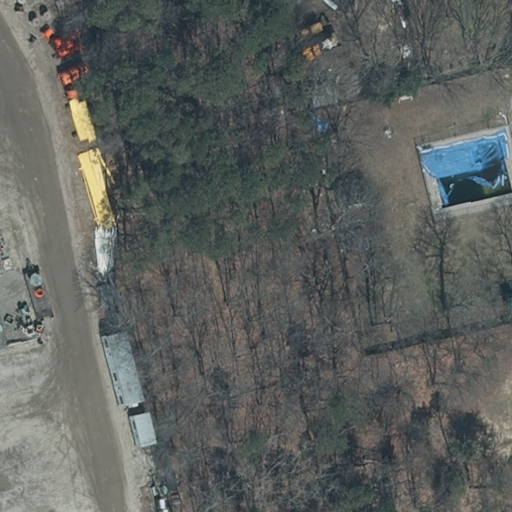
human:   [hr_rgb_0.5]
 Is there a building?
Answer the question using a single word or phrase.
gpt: yes

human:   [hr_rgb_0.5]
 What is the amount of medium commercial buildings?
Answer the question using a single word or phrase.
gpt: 0

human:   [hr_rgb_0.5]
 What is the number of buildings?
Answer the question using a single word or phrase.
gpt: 1

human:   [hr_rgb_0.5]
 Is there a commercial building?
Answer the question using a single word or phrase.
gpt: no

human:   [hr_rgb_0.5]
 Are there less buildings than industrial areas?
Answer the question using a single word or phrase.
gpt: no

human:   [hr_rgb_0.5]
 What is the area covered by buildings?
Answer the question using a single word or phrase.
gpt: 31m2

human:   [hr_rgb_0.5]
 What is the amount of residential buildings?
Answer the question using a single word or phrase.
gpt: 0

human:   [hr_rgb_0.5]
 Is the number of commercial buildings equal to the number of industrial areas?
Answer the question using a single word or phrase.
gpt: no

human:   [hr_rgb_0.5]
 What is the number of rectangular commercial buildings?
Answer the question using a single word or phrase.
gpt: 0

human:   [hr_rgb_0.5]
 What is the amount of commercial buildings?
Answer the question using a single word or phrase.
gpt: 0

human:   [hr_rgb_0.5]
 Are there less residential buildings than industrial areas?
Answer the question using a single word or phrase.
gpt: yes

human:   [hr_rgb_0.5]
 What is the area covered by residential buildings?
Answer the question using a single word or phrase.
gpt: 0m2

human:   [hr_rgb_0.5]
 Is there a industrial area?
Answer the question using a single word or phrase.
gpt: yes

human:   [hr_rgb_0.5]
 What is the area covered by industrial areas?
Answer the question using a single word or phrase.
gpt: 10435m2

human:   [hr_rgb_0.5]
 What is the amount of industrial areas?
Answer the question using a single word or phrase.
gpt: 1

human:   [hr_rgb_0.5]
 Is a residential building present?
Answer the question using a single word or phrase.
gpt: no

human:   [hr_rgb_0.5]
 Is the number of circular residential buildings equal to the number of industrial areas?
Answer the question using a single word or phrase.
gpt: no

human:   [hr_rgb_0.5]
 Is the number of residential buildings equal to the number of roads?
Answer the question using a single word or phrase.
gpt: yes

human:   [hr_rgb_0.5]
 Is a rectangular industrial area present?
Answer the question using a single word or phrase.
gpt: yes

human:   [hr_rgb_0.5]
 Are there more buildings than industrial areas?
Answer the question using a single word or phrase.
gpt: no

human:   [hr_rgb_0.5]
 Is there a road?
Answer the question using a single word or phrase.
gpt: no

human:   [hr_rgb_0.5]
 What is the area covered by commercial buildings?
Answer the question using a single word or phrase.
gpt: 0m2

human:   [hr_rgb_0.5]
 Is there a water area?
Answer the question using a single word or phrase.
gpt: no

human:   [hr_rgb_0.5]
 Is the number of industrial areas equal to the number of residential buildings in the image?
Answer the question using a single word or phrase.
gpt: no

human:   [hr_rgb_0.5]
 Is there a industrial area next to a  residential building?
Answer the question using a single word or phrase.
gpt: no

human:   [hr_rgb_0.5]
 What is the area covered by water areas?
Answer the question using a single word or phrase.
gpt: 0m2

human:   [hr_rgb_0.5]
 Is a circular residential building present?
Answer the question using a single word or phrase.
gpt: no

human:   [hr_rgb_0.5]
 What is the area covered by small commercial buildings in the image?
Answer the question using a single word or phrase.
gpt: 0m2

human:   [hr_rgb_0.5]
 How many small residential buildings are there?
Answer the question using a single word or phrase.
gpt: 0

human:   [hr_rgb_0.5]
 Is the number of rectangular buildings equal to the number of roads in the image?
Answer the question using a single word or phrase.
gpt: no

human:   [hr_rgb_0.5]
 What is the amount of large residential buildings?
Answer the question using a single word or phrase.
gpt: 0

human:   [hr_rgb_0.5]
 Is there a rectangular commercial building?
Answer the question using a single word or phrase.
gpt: no

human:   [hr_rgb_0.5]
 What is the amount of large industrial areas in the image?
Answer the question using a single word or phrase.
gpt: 1

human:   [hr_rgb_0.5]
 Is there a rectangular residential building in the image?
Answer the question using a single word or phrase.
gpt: no

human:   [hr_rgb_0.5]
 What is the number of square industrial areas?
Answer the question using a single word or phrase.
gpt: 0

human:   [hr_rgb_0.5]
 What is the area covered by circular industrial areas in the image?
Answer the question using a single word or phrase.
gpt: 0m2

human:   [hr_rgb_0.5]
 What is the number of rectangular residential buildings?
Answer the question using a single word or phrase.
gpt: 0

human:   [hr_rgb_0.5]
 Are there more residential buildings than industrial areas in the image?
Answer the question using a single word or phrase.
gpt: no

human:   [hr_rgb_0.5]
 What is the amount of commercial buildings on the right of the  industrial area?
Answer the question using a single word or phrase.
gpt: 0

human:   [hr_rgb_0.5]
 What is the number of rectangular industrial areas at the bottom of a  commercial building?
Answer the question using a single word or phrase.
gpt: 0

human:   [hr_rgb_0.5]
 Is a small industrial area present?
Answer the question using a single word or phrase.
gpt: no

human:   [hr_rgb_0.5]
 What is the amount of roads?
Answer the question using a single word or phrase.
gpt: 0

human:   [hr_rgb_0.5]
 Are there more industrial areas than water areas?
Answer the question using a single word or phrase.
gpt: yes

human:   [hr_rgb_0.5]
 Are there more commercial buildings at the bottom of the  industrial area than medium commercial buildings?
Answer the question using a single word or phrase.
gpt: no

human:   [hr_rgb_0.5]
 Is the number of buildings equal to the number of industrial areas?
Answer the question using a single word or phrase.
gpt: yes

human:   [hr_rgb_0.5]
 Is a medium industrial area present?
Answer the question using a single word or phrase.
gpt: no

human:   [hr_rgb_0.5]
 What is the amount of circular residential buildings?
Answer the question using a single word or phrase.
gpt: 0

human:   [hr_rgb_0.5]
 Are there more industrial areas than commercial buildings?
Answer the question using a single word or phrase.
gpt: yes

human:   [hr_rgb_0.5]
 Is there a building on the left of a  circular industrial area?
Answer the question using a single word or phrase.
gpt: no

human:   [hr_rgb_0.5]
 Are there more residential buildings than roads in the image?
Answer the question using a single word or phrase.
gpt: no

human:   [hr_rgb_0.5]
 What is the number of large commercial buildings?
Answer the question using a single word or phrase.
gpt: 0

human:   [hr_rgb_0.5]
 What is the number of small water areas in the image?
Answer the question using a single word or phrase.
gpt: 0

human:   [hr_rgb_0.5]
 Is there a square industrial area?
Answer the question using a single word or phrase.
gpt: no

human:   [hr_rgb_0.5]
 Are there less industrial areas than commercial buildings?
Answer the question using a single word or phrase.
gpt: no

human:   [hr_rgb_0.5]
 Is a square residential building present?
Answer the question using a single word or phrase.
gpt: no

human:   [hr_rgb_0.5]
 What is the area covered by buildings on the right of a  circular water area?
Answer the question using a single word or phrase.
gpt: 0m2

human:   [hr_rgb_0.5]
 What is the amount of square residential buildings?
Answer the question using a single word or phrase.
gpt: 0

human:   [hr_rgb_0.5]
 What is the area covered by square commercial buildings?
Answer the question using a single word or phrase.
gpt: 0m2

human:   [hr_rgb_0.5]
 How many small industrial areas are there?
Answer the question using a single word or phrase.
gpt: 0

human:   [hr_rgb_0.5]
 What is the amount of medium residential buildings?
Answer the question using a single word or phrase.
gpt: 0

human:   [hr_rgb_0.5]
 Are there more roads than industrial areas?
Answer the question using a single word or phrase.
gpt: no

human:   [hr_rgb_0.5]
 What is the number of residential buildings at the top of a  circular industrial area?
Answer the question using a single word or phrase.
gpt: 0

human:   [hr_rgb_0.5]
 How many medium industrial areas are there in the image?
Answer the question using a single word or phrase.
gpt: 0

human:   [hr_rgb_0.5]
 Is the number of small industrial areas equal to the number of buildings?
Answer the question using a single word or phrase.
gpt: no